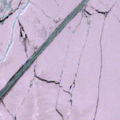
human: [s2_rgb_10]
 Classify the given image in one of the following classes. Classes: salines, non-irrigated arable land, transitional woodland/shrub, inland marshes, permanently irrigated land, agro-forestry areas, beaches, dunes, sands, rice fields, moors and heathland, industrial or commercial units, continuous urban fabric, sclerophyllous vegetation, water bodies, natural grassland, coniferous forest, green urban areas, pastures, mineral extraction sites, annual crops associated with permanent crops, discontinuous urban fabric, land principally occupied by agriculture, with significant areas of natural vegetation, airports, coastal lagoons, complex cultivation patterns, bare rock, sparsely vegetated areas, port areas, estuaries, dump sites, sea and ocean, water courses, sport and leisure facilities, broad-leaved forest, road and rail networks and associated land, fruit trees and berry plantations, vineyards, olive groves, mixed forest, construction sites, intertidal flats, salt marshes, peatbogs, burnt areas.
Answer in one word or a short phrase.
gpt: sea and ocean